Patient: sex M, age 73
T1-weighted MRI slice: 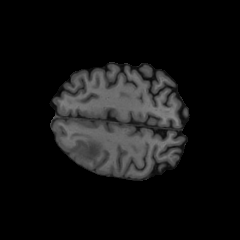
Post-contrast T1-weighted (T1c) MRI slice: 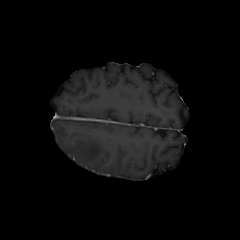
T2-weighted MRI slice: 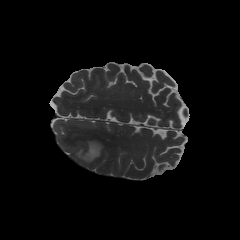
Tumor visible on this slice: yes
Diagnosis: Glioblastoma, IDH-wildtype
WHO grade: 4